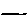
Label: line